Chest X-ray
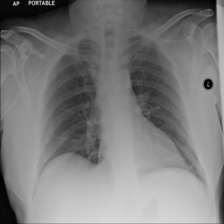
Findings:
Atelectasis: negative
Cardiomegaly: negative
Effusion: negative
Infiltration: negative
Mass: negative
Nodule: negative
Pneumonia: negative
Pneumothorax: negative
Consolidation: negative
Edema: negative
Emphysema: negative
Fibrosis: negative
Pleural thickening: negative
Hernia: negative